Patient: sex F, age 59
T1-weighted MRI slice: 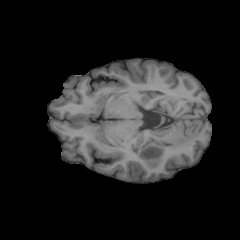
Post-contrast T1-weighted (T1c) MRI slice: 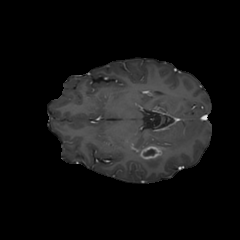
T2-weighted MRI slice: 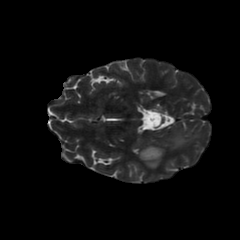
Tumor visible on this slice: yes
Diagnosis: Glioblastoma, IDH-wildtype
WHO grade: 4